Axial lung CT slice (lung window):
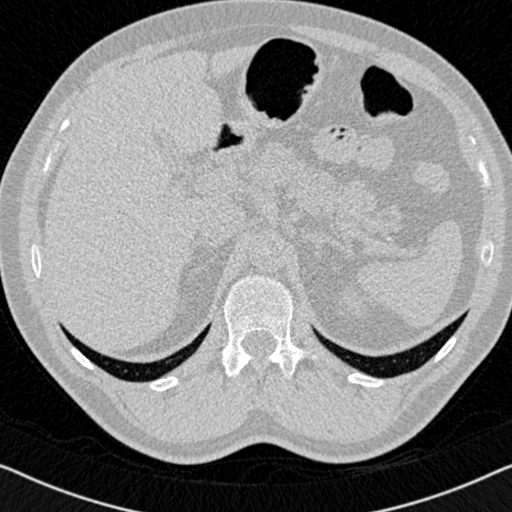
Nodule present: no